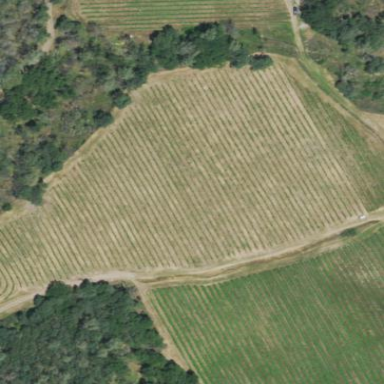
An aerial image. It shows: Vineyard with wine grapes as the crop.